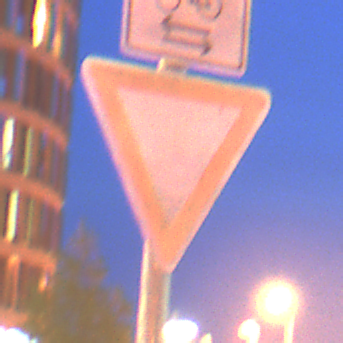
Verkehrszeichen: VorfahrtGewaehren
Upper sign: RichtungsangabeDurchPfeile9
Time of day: Night
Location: Outdoor (Urban)
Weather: PartlyCloudy
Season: NotSpecified
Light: Artificial